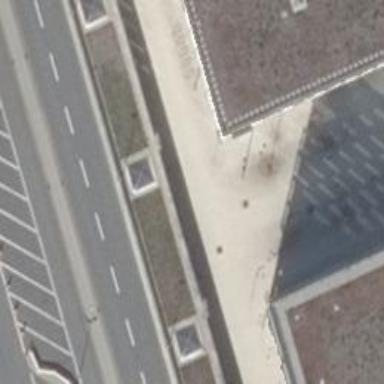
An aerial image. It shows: Footway.